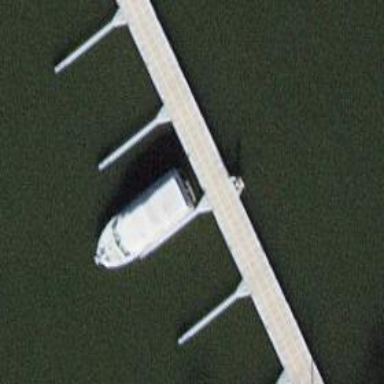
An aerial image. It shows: Man-made pier.